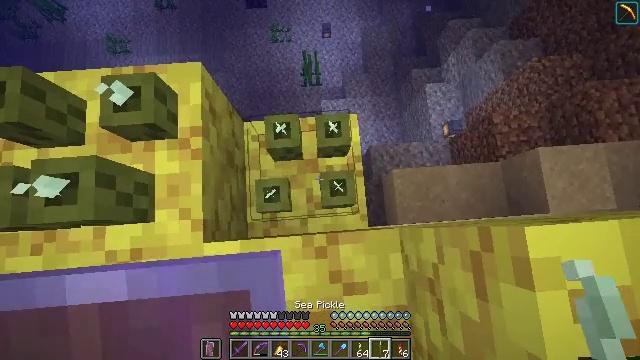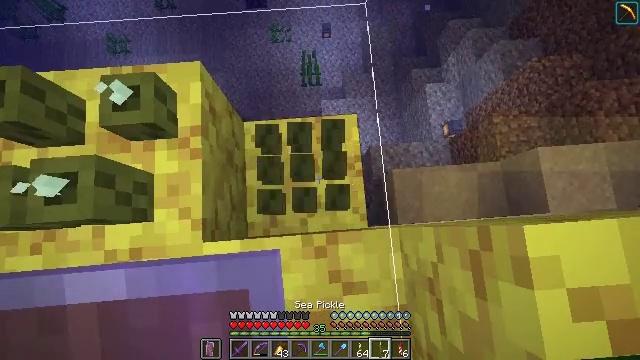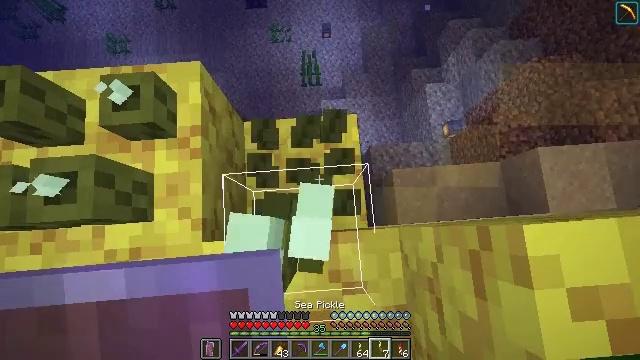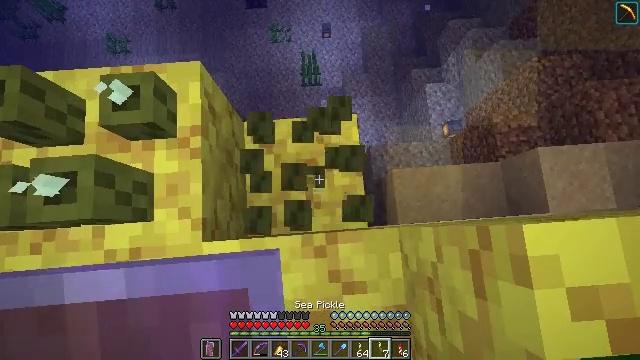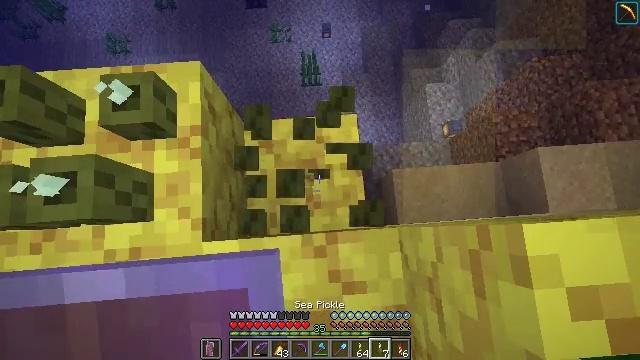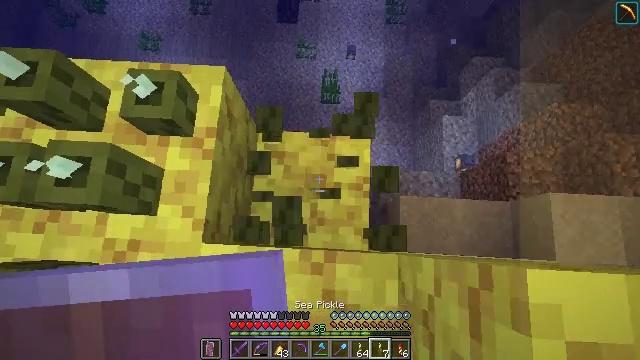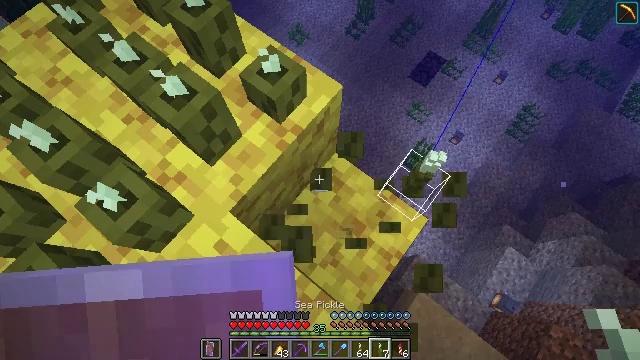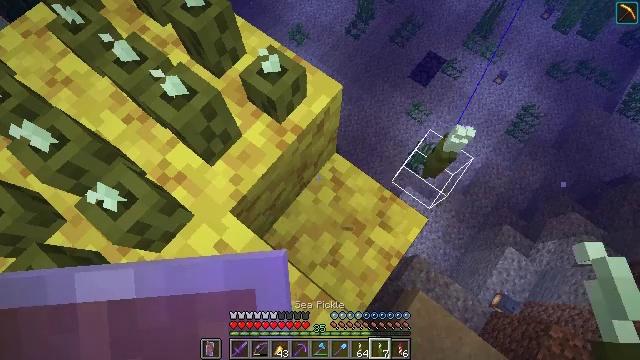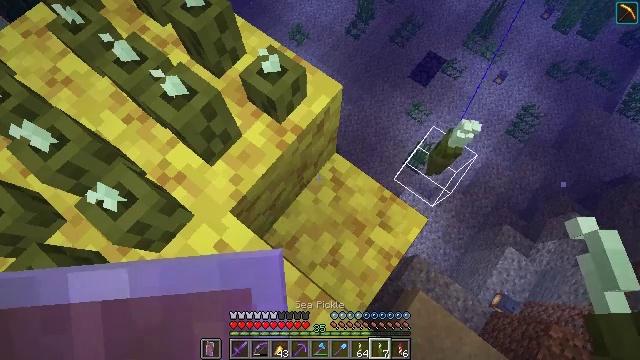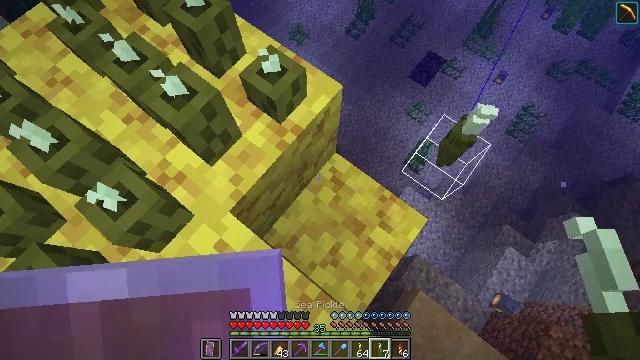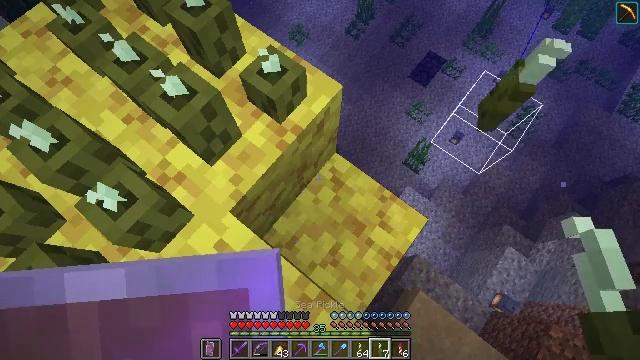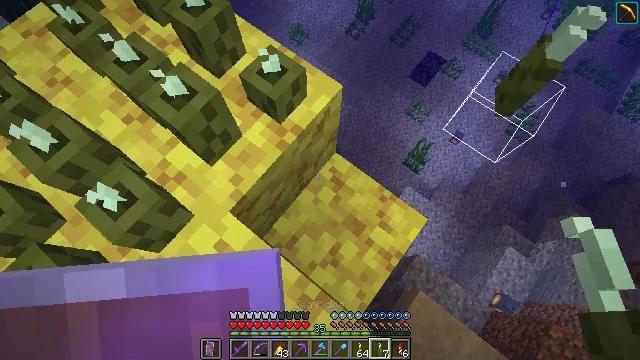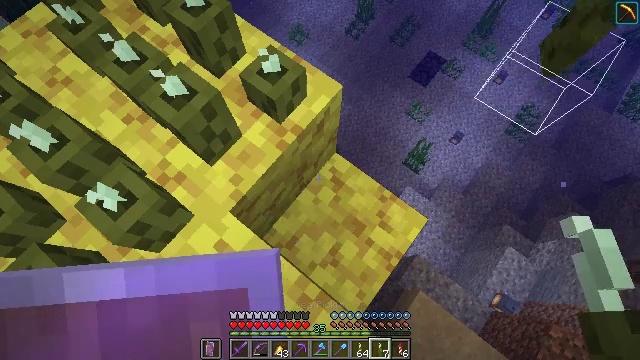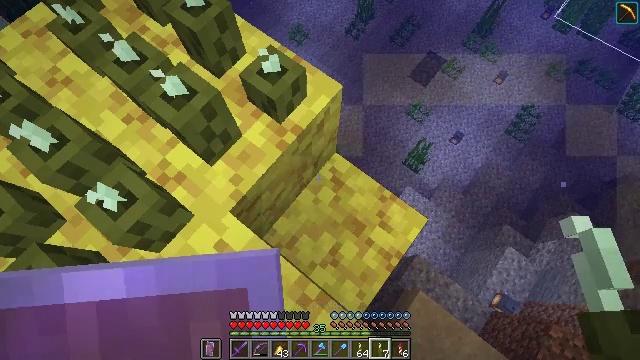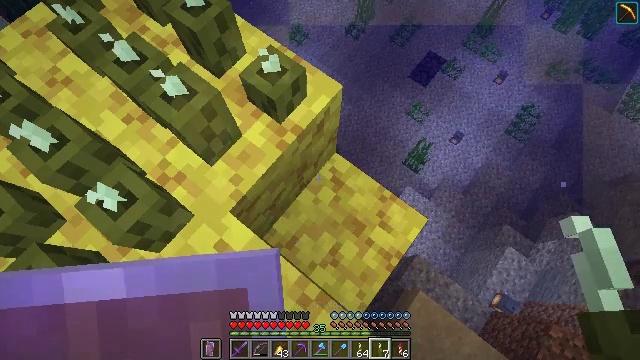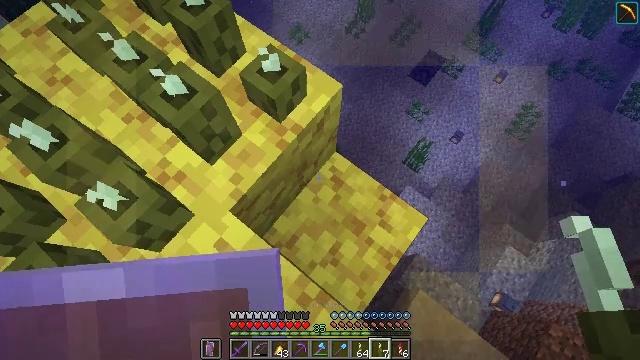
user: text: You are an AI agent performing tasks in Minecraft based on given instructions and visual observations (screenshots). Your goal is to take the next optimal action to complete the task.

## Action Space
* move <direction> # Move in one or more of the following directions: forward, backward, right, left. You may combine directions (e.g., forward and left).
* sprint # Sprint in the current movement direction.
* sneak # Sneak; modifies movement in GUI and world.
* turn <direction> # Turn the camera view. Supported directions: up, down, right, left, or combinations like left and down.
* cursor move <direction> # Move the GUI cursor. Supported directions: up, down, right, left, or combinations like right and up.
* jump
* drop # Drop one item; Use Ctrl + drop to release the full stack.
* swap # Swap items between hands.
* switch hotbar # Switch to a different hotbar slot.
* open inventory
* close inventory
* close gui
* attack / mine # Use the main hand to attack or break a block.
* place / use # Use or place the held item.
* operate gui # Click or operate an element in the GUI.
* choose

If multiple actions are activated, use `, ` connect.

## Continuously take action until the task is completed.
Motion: motion action
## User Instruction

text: Mine underwater sea pickle.
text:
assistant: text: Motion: attack / mine
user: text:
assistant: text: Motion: attack / mine
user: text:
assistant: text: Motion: no_op
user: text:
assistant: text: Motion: no_op
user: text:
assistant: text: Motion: turn left and up
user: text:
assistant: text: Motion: turn left and up
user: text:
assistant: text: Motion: no_op
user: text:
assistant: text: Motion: no_op
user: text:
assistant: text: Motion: no_op
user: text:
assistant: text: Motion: no_op
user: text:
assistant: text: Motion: no_op
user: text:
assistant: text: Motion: no_op
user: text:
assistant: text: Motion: no_op
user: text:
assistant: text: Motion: no_op
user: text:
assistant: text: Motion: no_op
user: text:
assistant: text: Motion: turn up
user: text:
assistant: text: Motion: turn left and up
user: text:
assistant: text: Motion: turn left and up
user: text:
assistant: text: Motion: turn left and up
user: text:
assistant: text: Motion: turn left and up
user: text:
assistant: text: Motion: no_op
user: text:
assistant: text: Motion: turn up
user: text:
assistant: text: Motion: no_op
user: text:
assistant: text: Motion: no_op
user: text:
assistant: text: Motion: no_op
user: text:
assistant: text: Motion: attack / mine
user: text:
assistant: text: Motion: attack / mine
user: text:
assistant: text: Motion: no_op
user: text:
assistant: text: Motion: no_op
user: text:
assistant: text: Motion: no_op